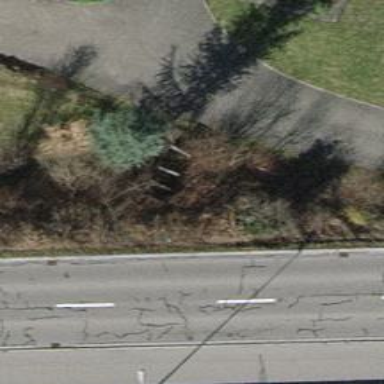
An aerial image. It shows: Urban tree adding natural touch to the cityscape.